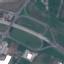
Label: Highway